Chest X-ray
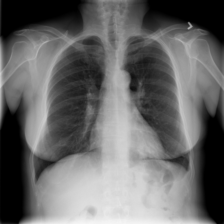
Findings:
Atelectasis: negative
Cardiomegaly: negative
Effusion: negative
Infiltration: negative
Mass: negative
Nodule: positive
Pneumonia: negative
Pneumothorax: negative
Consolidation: negative
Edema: negative
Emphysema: negative
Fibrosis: positive
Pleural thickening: negative
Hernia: negative